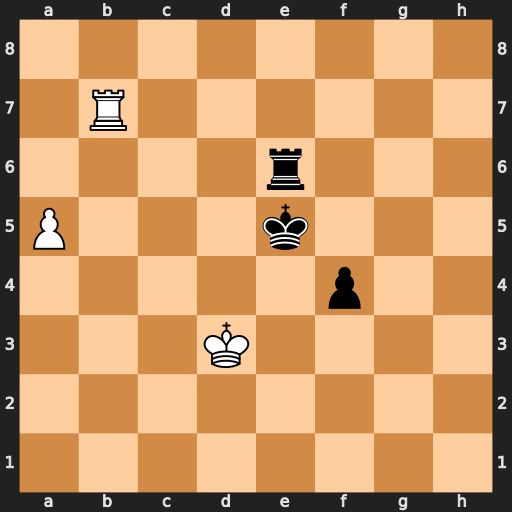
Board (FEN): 8/1R6/4r3/P3k3/5p2/3K4/8/8
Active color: w
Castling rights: -
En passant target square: -
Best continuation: Rb5+ Kf6 Rb6 f3 Rxe6+ Kxe6 a6 Kd6 a7 f2 Ke2 f1=Q+ Kxf1